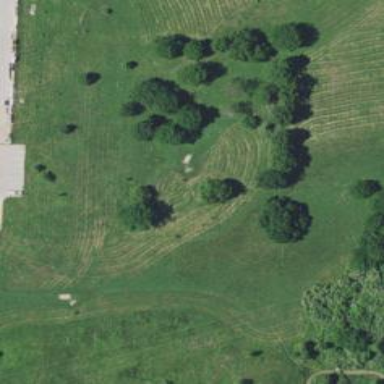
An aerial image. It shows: Disc golf basket.